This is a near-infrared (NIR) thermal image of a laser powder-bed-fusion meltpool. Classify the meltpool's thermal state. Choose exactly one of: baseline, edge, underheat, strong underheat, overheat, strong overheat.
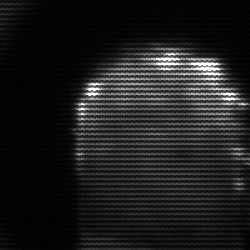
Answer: baseline